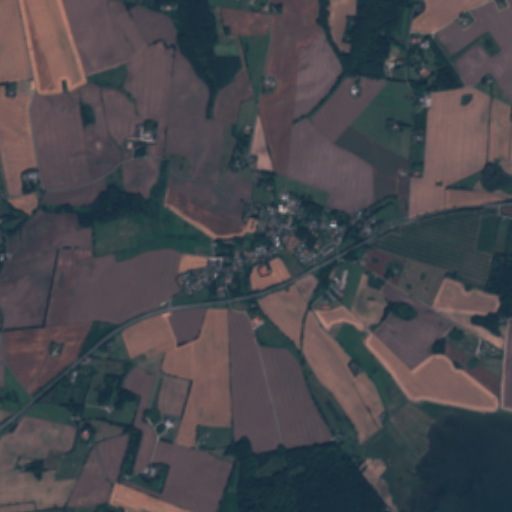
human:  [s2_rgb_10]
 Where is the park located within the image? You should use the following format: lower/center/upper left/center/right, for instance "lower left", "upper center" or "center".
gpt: The park is located in the upper right of the image.
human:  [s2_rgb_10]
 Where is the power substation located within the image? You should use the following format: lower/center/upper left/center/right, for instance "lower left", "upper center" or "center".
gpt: The power substation is located in the center left of the image.
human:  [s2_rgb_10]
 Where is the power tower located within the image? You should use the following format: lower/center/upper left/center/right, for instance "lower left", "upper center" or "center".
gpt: The power tower is located in the upper left of the image.
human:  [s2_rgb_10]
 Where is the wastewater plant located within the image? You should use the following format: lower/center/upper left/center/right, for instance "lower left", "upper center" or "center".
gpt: The wastewater plant is located in the center of the image.
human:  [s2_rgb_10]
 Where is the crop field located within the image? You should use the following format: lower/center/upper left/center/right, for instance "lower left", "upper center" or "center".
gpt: There is no crop field in the image.